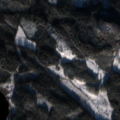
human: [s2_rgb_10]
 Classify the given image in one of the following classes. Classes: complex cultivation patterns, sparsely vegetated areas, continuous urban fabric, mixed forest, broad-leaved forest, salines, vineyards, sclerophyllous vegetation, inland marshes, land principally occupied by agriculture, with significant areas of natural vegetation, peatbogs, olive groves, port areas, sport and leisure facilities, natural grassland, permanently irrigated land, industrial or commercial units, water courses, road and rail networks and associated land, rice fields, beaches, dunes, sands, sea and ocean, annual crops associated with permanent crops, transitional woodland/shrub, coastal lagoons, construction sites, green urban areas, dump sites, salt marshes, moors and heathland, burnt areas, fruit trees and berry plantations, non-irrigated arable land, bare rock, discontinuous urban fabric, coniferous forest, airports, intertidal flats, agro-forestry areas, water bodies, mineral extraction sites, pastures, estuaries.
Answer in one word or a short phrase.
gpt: coniferous forest, mixed forest, transitional woodland/shrub